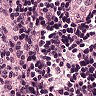
Metastatic tissue present: no